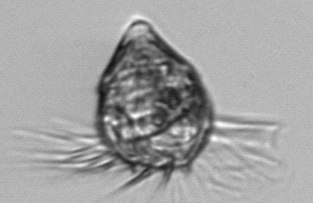
Label: Strombidium_morphotype1